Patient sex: F
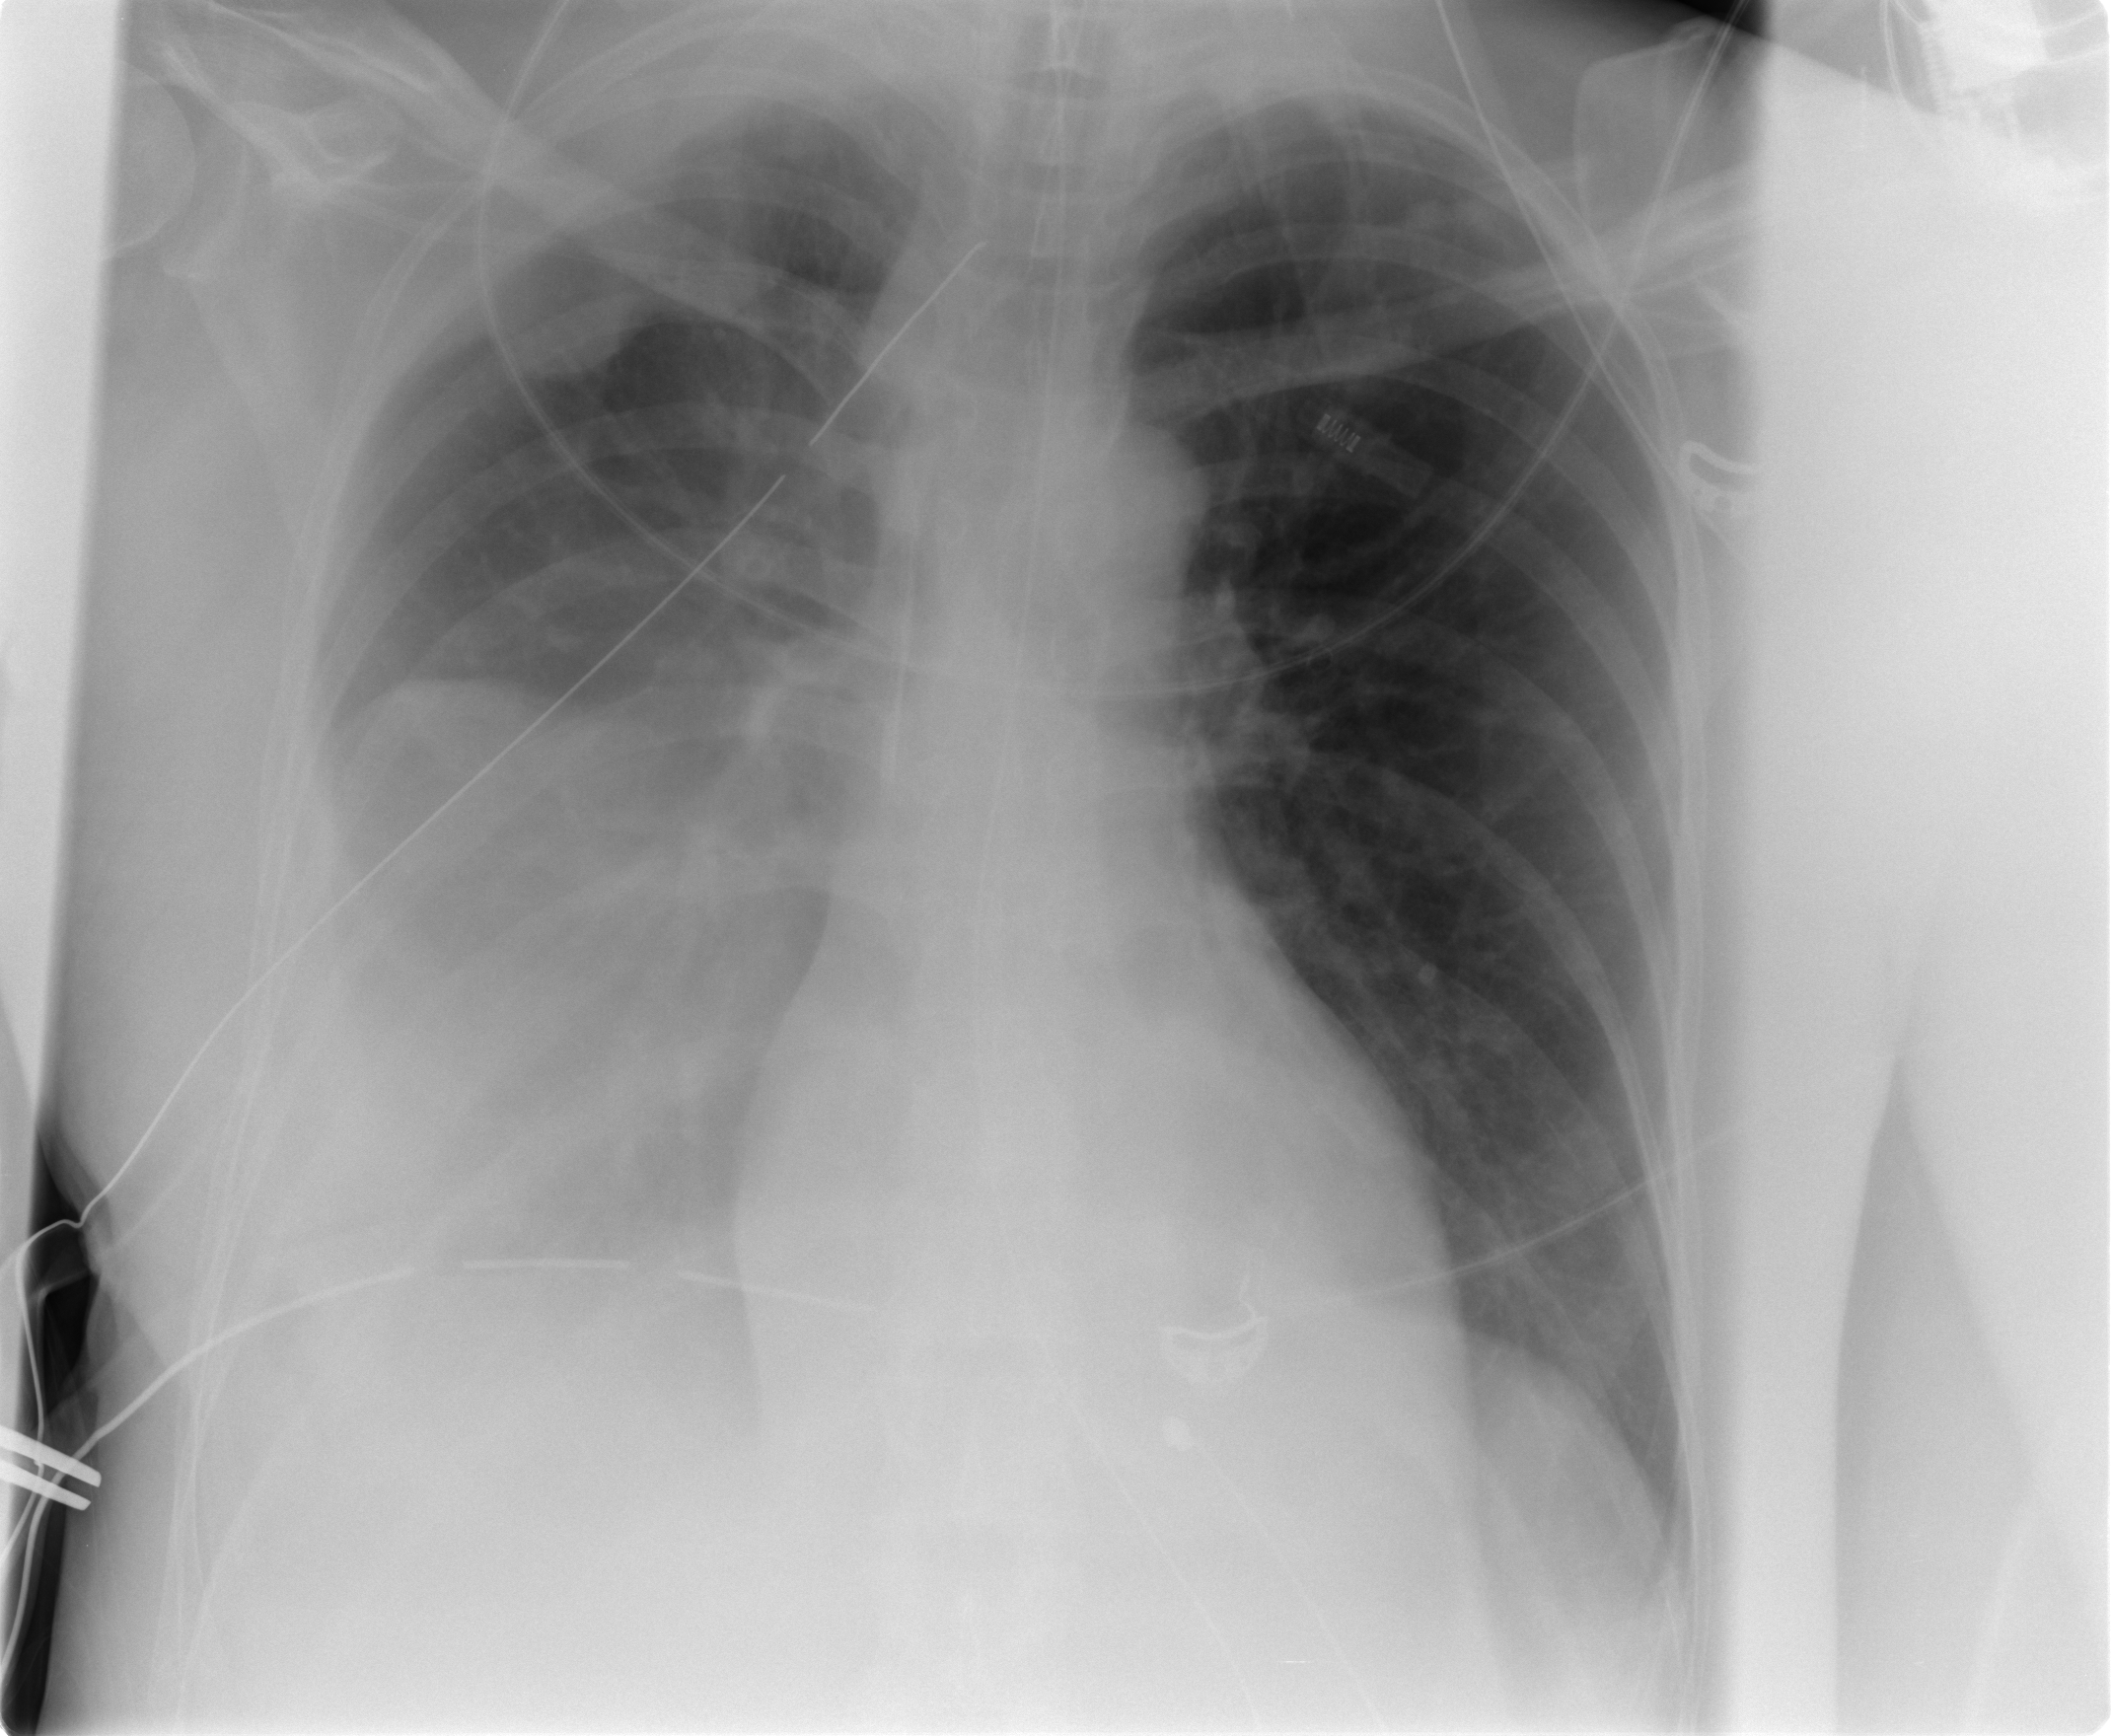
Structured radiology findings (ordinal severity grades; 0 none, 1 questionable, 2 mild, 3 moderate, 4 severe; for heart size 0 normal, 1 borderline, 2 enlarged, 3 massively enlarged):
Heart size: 0
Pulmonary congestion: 0
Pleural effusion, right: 3
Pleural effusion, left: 0
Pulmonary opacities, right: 0
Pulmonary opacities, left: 0
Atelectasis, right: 3
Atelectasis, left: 0